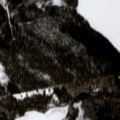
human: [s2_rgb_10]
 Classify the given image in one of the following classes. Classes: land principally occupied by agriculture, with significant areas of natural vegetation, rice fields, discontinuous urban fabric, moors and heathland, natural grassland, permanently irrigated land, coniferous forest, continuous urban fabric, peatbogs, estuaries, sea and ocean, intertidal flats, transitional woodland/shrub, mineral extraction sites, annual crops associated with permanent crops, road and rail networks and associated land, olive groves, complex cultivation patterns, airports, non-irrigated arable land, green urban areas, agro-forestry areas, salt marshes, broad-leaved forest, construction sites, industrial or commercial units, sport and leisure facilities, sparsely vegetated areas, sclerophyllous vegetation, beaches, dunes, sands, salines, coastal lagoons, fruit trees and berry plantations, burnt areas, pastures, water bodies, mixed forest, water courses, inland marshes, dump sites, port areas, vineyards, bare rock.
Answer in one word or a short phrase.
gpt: coniferous forest, mixed forest, water bodies